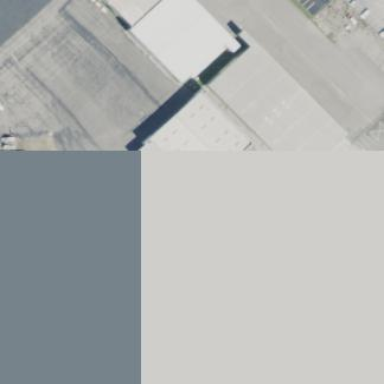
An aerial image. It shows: Hangar at the airport.